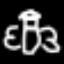
Label: angel